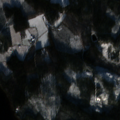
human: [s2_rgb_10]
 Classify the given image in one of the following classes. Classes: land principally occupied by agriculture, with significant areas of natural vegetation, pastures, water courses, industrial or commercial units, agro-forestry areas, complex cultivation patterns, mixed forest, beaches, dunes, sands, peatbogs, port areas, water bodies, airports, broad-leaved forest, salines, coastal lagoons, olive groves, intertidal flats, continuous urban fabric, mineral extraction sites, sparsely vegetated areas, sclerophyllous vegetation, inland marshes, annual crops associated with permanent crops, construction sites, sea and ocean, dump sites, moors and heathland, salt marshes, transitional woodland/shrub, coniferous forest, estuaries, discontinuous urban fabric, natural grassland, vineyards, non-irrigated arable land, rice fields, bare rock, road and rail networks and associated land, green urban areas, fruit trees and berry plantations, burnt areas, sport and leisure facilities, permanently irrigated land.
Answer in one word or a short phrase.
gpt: coniferous forest, mixed forest, transitional woodland/shrub, water bodies